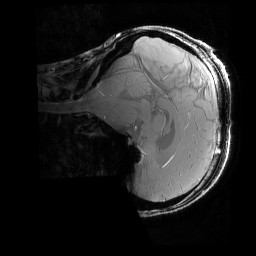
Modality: PDw
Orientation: sagittal
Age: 28
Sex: female
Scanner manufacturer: siemens
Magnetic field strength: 6.98 T
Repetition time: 1.78 s
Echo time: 0.00386 s